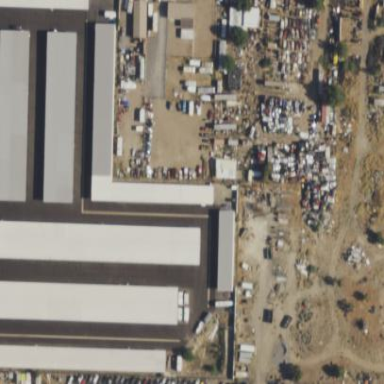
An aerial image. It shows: Storage rental shop located in building.